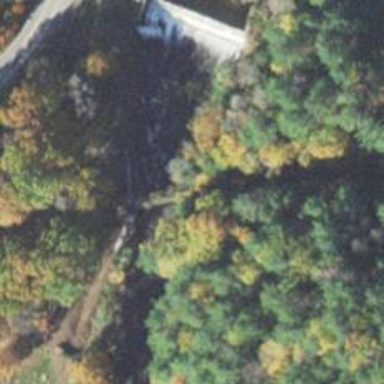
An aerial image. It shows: Disused railway bridge.